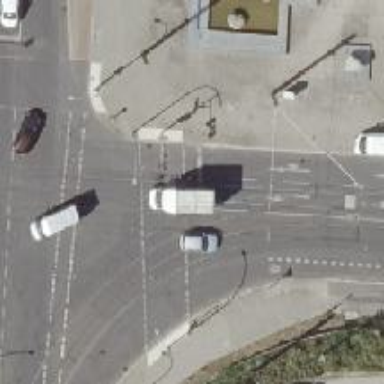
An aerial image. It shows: Road with traffic signals controlling the flow of traffic.